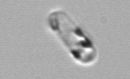
Label: Dactyliosolen_fragilissimus